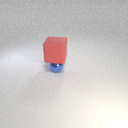
large red rubber cube above small blue metal sphere